Aerial crown-view tile of a tropical tree (Barro Colorado Island, Panama), acquired 20250512:
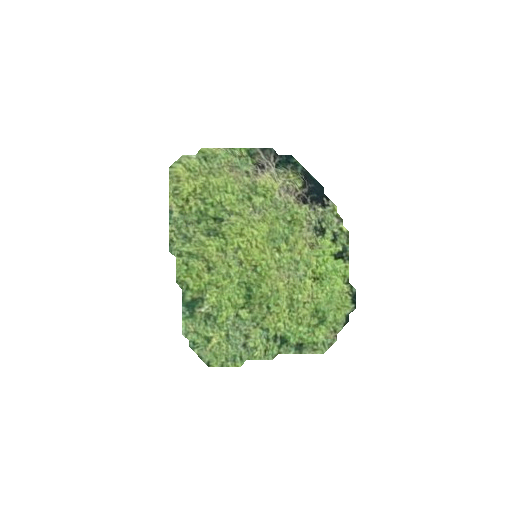
Species: Alseis blackiana
GBIF accepted scientific name: Alseis blackiana
Crown area: 48.016 m²